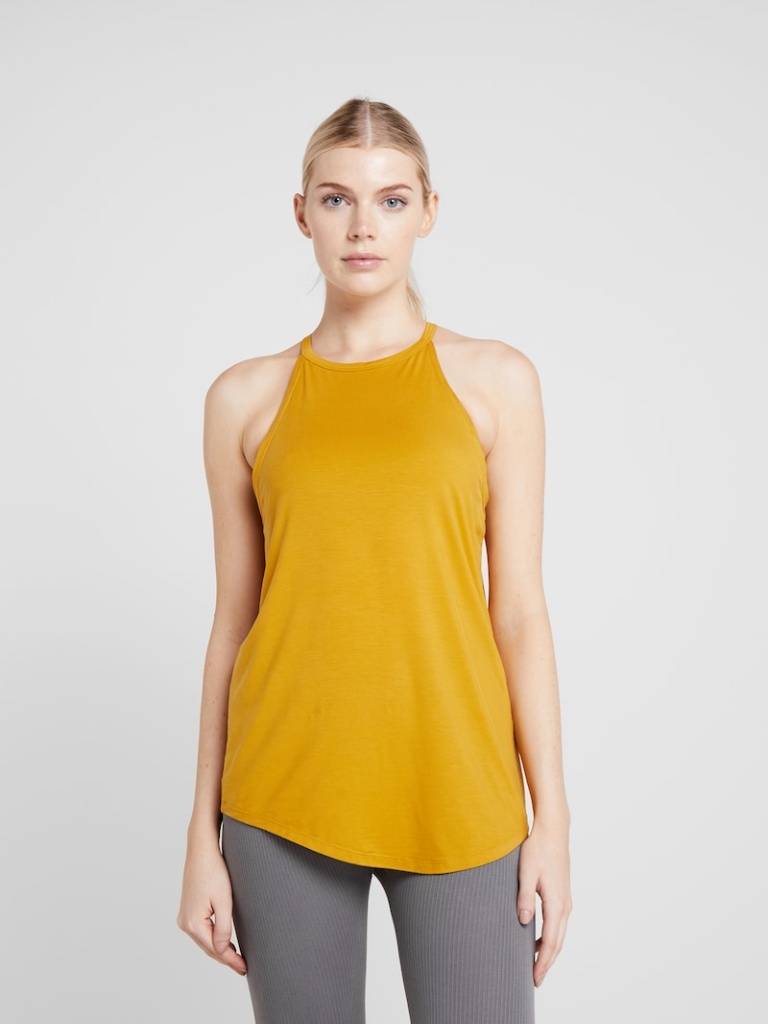
cotton relaxed sleeveless hip length Untucked crew tank